Question: In a relatively new installation of Windows Server 2008 R2, there are occasional popup messages about Just-in-time debugging. These may come up in w3wp.exe when a search bot accesses an asp page, for example. These messages are local Windows popups, not in browsers.
I cannot debug "just-in-time", however, because there are no and never have been any debuggers on the server. Microsoft is kind enough to tell my I don't have a VS2010 license to debug when I click debug. This makes the popup messages pretty useless, particularly since they contain no real information and the information causing the error is generally in the logs.
According to <URL>, I disabled the AeDebug\Debugger keys, and the DbgManagedDebugger keys did not exist. This had no effect on the error messages.
How can I disable these Just-in-time debugging popup messages?

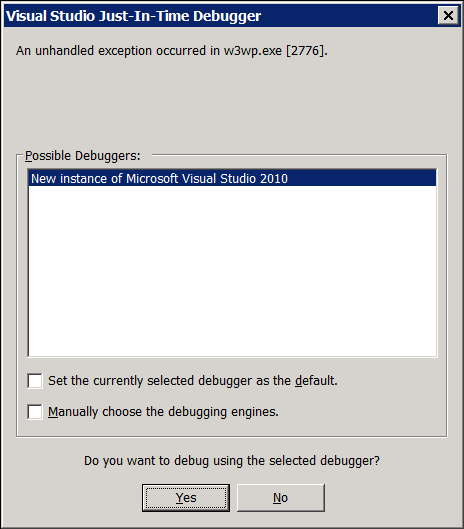
Answer: It is definitely the AeDebug\Debugger key, sounds like you didn't "disable" it properly or overlooked the 32-bit version of the key.
Deleting 'vsjitdebugger.exe' from the c:\windows\syswow64 and system32 directories should remove the dialog as well. That's the program that displays this dialog and is referenced in the AeDebug key.
Also consider uninstalling Visual Studio since you have no use for it.